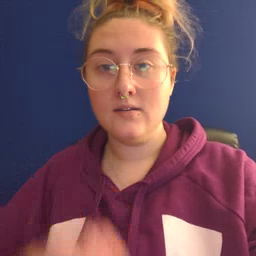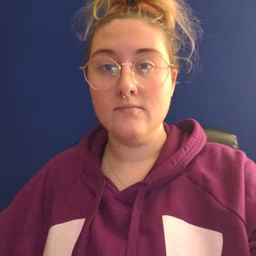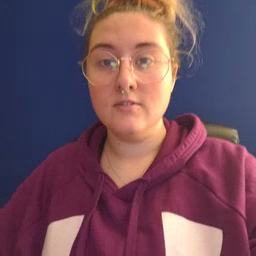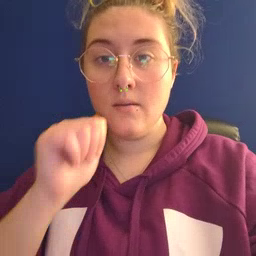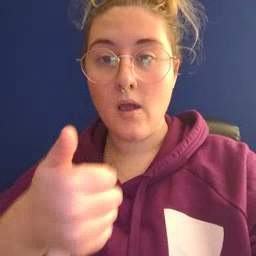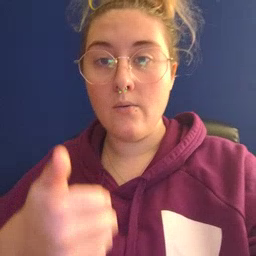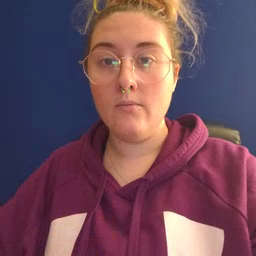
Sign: tomorrow